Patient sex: M
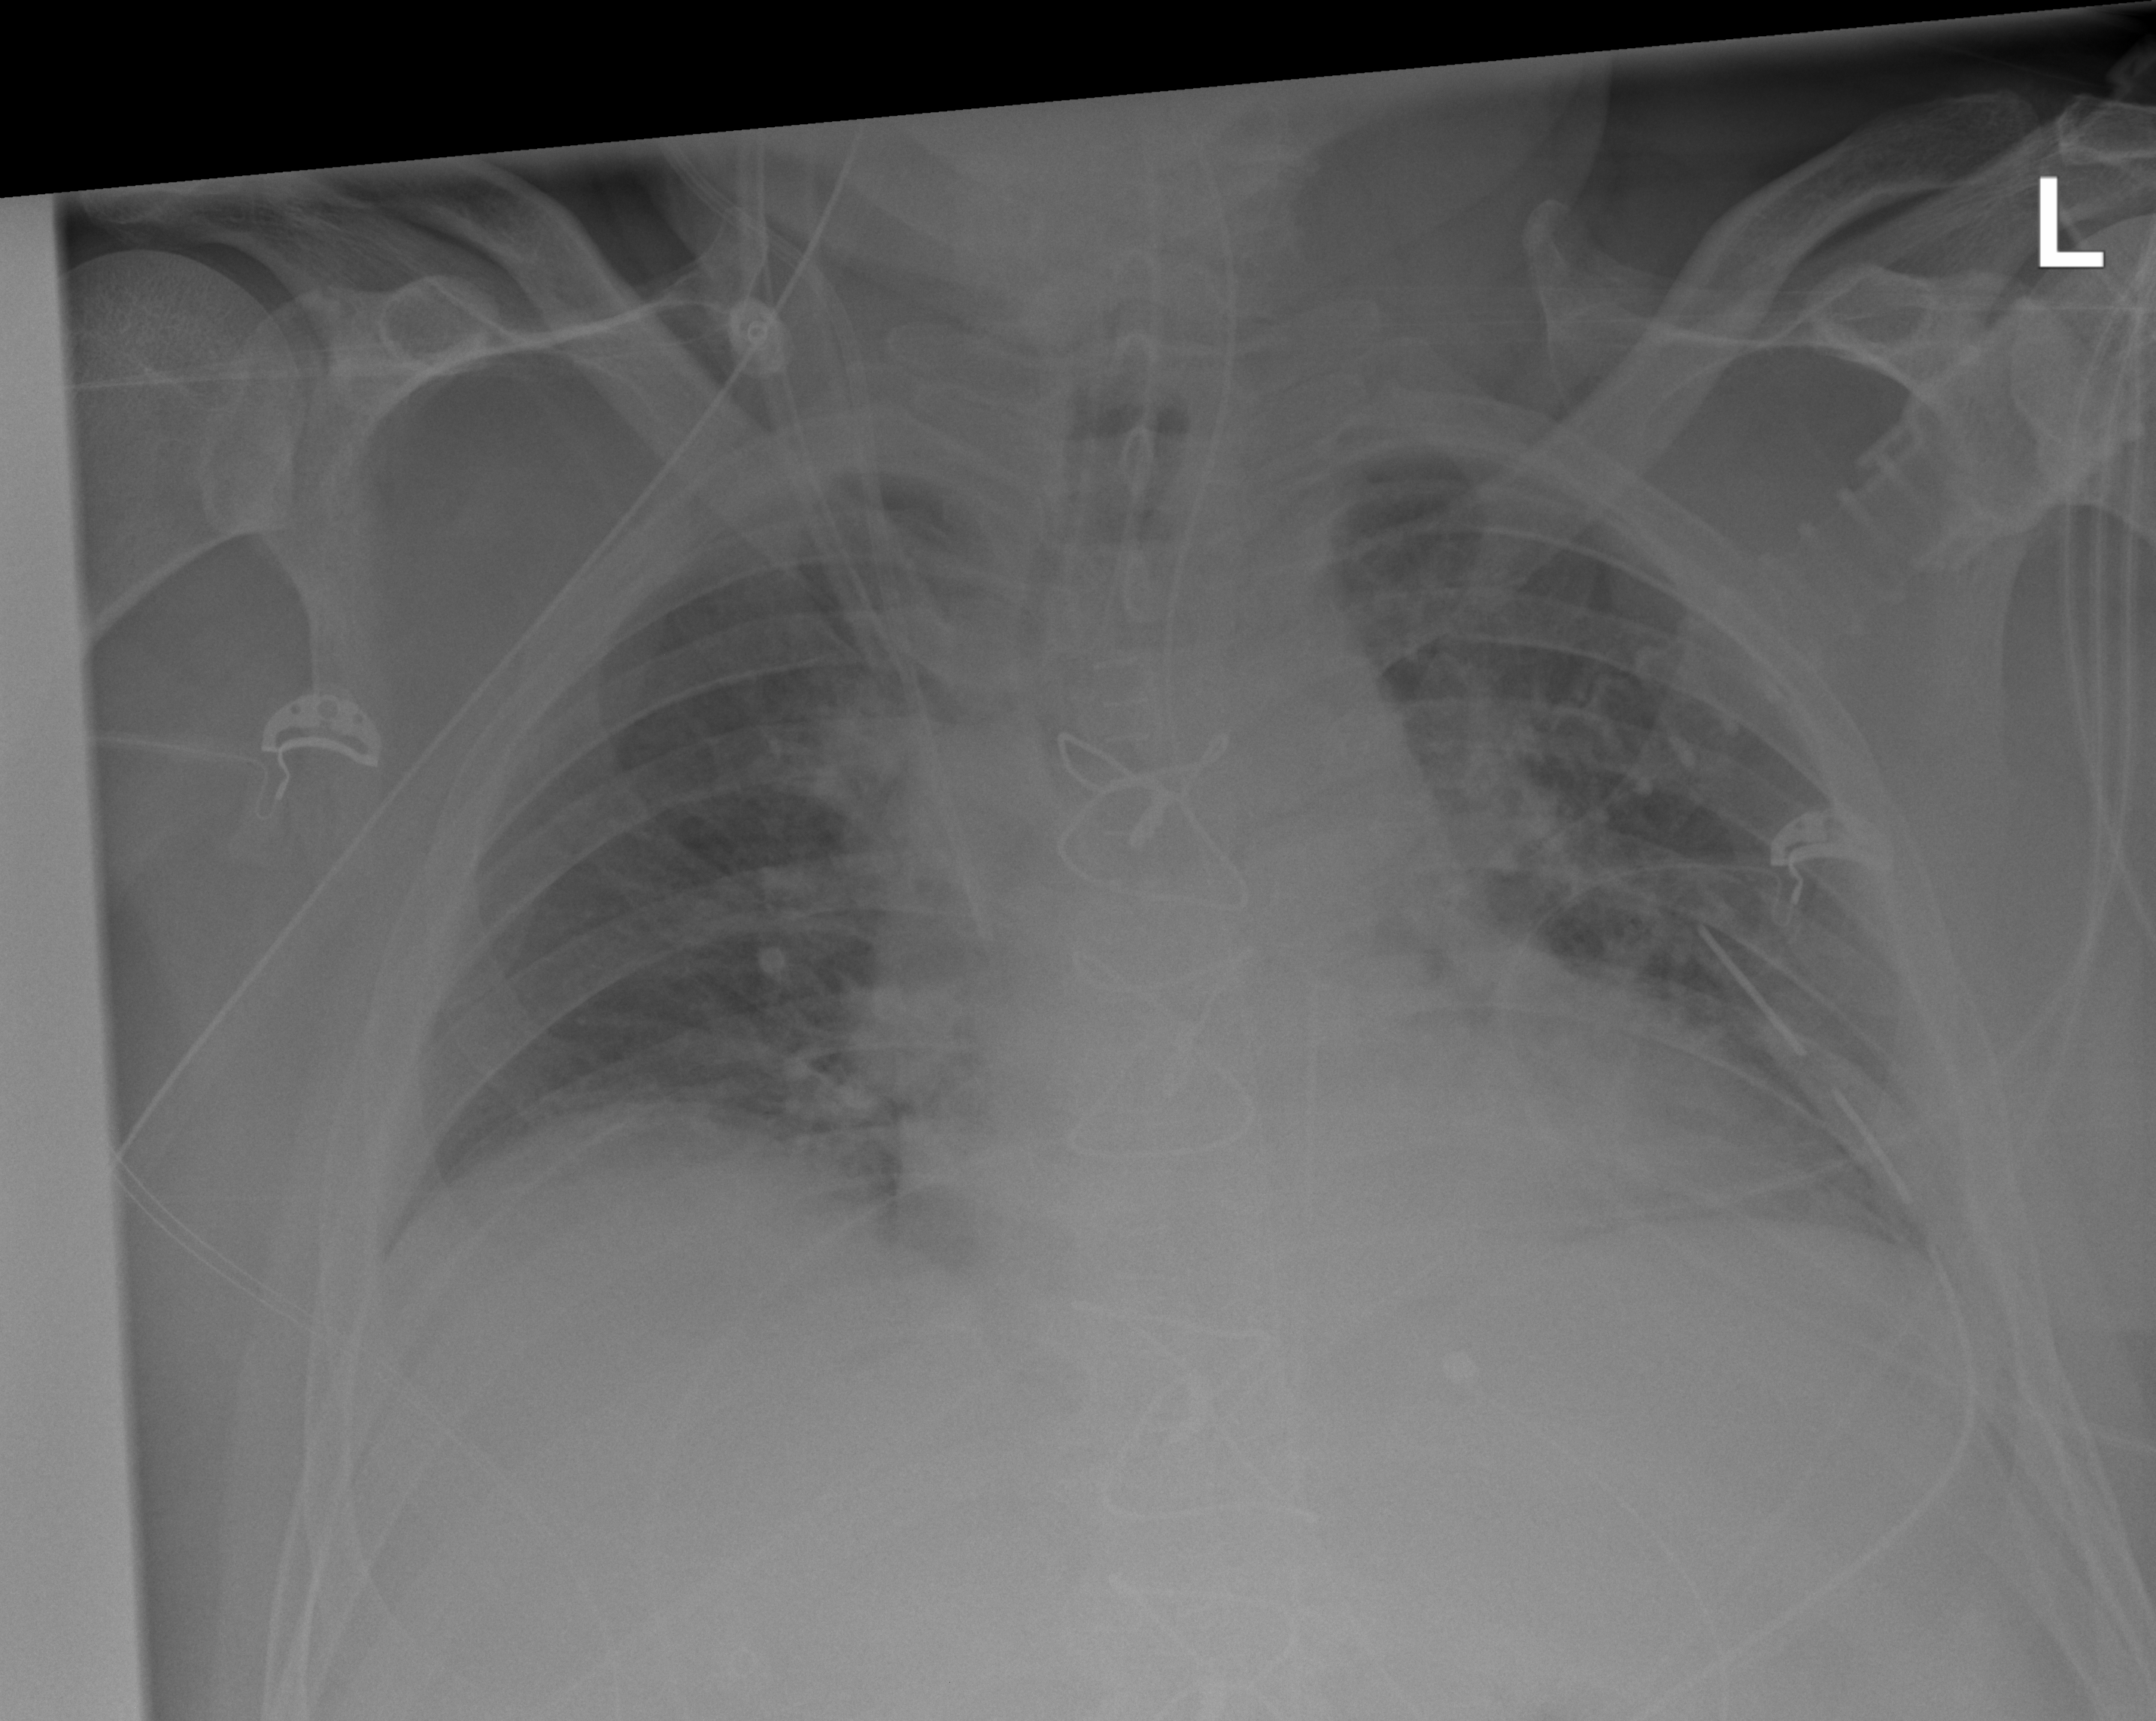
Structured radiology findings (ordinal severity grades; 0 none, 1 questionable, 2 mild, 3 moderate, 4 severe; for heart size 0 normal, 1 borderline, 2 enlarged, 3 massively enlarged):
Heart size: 2
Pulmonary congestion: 2
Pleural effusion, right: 2
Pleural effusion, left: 2
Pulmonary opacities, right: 2
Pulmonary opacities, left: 2
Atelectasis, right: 2
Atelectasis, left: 2